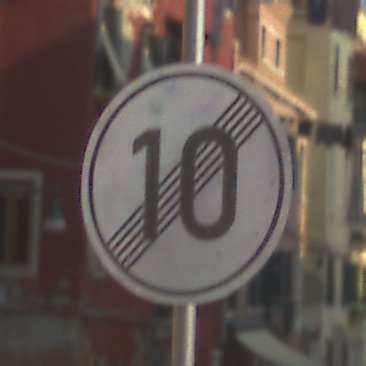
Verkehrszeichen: EndeGeschwindigkeit10
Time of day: MorningAfternoon
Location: Outdoor (Urban)
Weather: Clear
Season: NotSpecified
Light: Natural